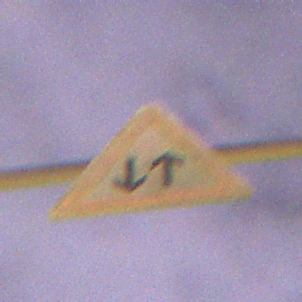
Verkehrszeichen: Gegenverkehr
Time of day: Night
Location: Outdoor (Suburban)
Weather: PartlyCloudy
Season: NotSpecified
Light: Artificial